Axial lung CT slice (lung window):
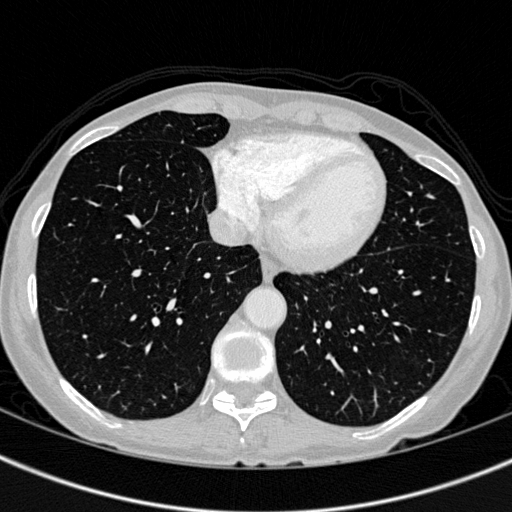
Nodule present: no